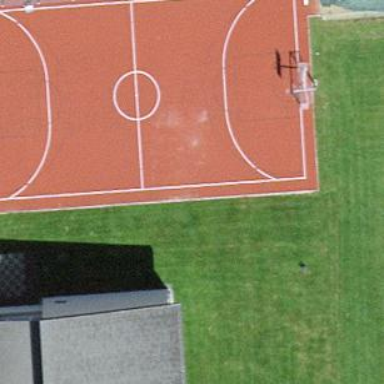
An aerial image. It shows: Basketball court located in leisure land pitch.